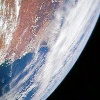
Label: cloud